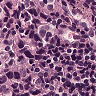
Metastatic tissue present: yes